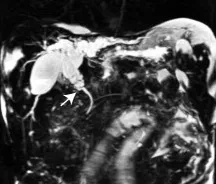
(B) MRCP showed the common bile duct stricture in the head of the pancreas (white arrow), additional soft tissue shadows were not seen at the surrounding regions and the upstream common bile duct and intrahepatic bile duct dilated significantly.
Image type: radiology (mri)